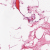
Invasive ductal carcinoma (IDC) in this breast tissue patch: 0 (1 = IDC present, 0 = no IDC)